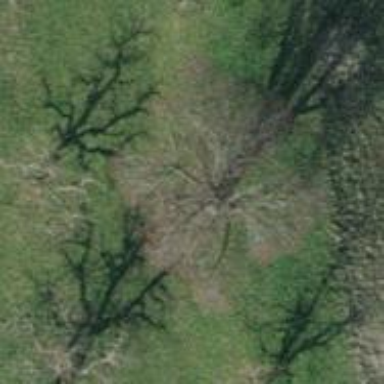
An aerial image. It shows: Single tag "natural: tree."